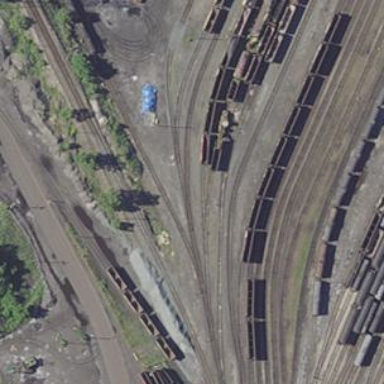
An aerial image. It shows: Railway yard used for servicing trains.